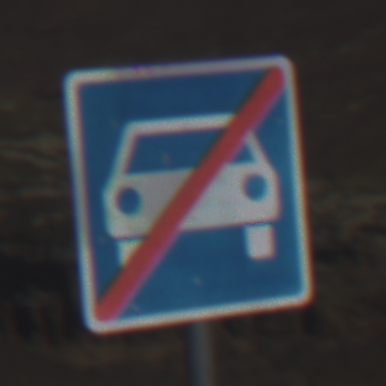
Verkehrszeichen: EndeKraftfahrstrasse
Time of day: Midday
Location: Outdoor (Nature)
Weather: Clear
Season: NotSpecified
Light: Natural